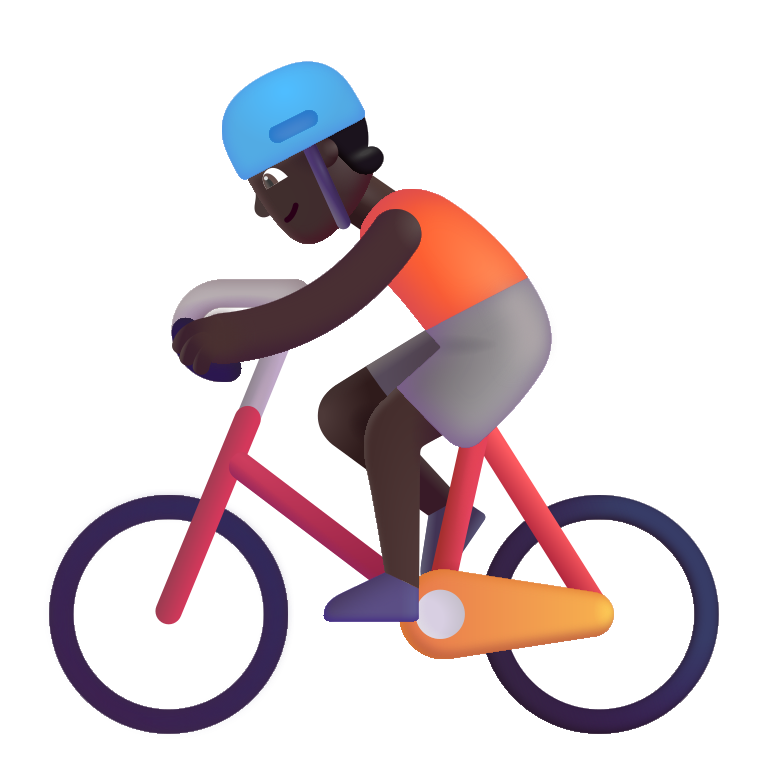
person biking color dark